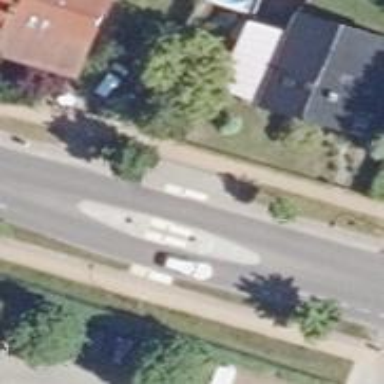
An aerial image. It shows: Uncontrolled road crossing with pedestrian island.